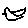
Label: bird